Question: Sorry am a beginer to Vb, therefore am looking for a simple way to fill combox with data from access database.
'''
#connection first.
$sql = "select * from projects";
$select_records = mysqli_query($con,$sql);
while($fetch = mysqli_fetch_array($select_records)):
echo "<form>";
echo "<select name='project">";
echo "<option name='$fetch[projectname]'>$fetch[projectname]</option>";
echo "</select>";
echo "</form>";
endwhile;
'''
how can i transform the above code to vb
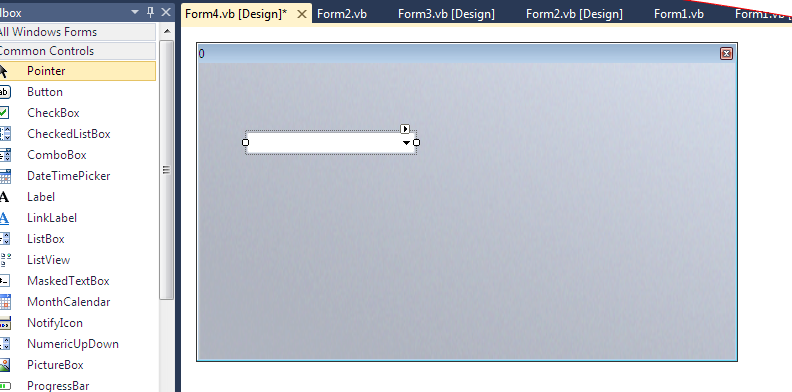
Answer: '''
Dim query as String
Dim con as OleDbConnection
Dim command as OleDbCommand
Dim reader as OleDbDataReader
con.Open()
query = "select * from projects"
command = New OleDbCommand(query, con)
reader = command.ExecuteReader()
If reader.HasRows Then
While reader.Read()
cb.Items.Add(reader("FieldName"))
End While
End If
'''
'cb' there is the combobox name. Don't forget to import OleDb at the topmost of your code like this:
'''
imports System.Data.OleDb
'''